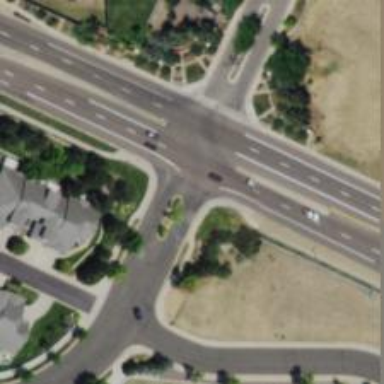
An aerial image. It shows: Unmarked road crossing.